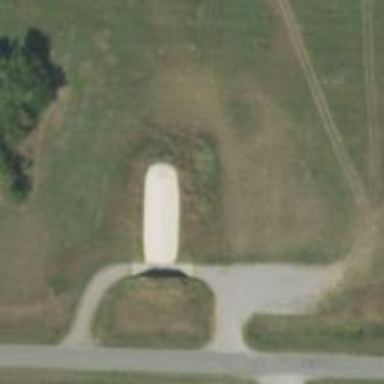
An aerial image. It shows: Military bunker.